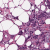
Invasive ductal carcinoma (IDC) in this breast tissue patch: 1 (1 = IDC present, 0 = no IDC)